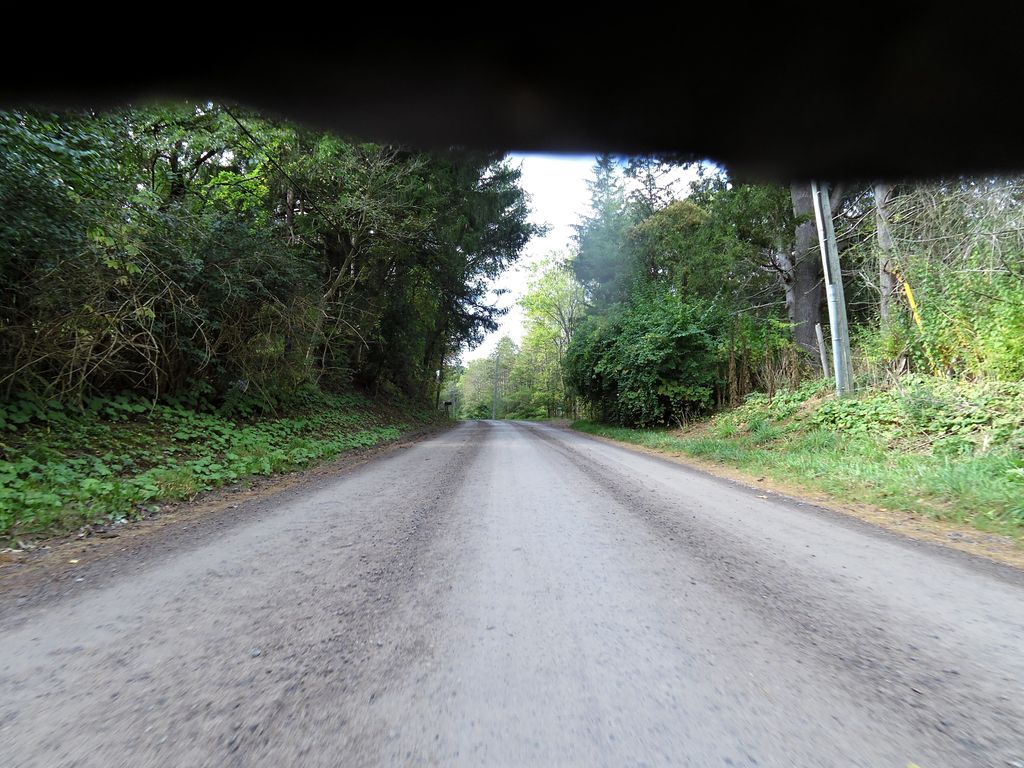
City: hamilton